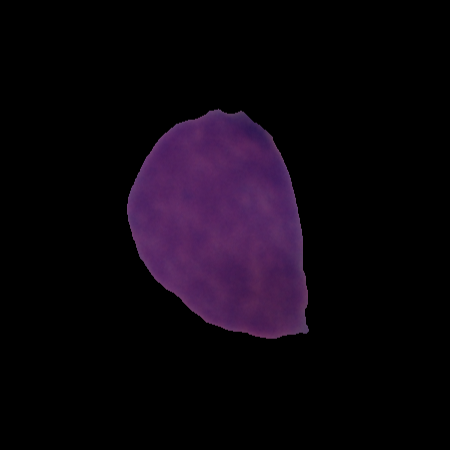
Label: cancer